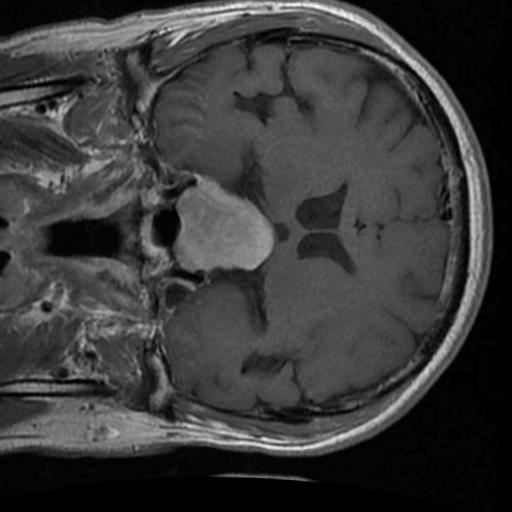
Label: brain_tumor